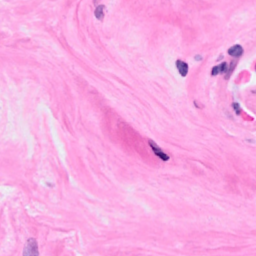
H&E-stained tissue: Breast